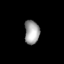
Tissue: lung
Cell type: Endothelial cells
Senescence score: 0.5428
Nuclear area (px): 347
Mean DAPI intensity: 159.833